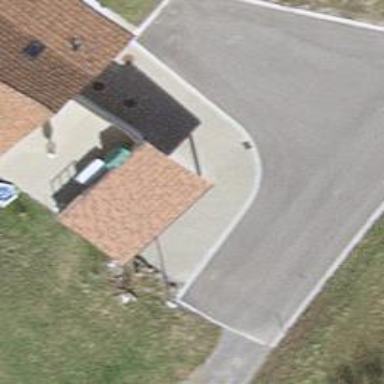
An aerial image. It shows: Garage.